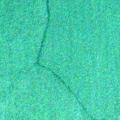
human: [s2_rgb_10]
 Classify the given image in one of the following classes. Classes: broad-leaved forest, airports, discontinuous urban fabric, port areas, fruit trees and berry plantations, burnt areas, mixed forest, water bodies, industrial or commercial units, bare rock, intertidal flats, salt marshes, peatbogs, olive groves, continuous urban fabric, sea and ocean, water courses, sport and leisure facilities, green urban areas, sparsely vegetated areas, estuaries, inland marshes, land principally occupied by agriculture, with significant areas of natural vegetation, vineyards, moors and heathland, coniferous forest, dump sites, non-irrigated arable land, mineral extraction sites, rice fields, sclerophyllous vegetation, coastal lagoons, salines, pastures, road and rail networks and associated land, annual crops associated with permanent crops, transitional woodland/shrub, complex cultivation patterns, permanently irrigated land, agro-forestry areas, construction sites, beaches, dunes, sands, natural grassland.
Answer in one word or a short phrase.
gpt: sea and ocean